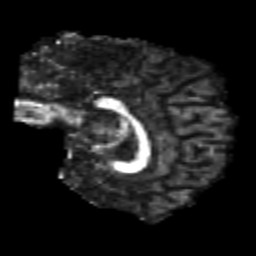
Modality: FA
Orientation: sagittal
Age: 24
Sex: male
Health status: healthy
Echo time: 0.074 s